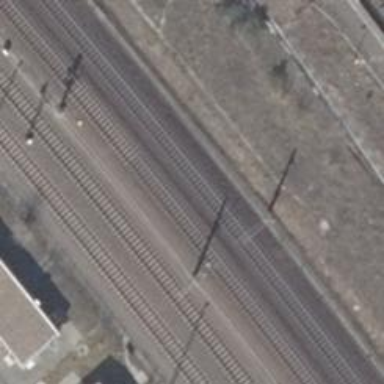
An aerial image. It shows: Solitary milestone along the railway.